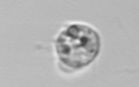
Label: Amoeba